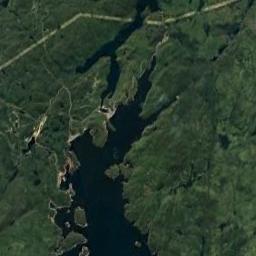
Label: wetland